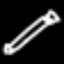
Label: pencil